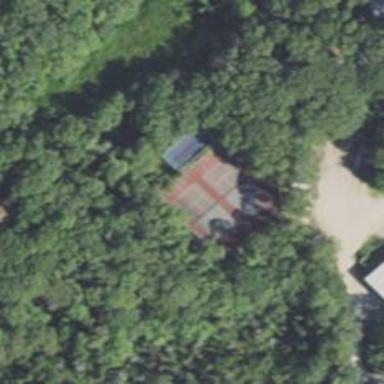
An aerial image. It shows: Tennis court on the leisure land pitch.